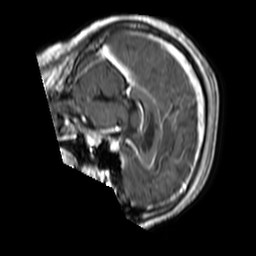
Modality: T1w
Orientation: sagittal
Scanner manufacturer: philips
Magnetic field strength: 1.5 T
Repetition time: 0.02 s
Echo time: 0.004605 s